Question: While building a simple I've found it to have a quite strange profile while input size increased.
Here is another really basic regex that has a similar behavior:
'''
a+b
'''
I've profiled it with a simple benchmark:
'''
Regex regex = new Regex("a+b", RegexOptions.Compiled);
const int maxInputSize = 100;
const int n = 1000;
string input = "";
Stopwatch stopwatch = new Stopwatch();
for (int inputSize = 1; inputSize <= maxInputSize; ++inputSize)
{
input += 'a';
stopwatch.Restart();
for (int i = 0; i < n; ++i)
{
regex.Match(input);
}
stopwatch.Stop();
Console.WriteLine(stopwatch.Elapsed.Ticks);
}
'''
It runs the regex on the strings "a", "aa", "aaa", ... and measure the time it took for each length of the string to do n matches.
I'm aware of the issue (e.g. if the regex was something like '(a+a+)+b'), but in this case even considering backtracking I expected a .
As an example if we want to match n times 'a' here is the workflow I naively expected:
'''
take first 'a'
take second 'a'
...
take last 'a'
ooops nothing more to take => backtracking
release one 'a' and try to match 'b', nothing => backtracking
...
release second 'a' and retry to match 'b', nothing => backtracking
release first 'a'
ooops we're back at the beginning => no match
'''
So it should execute something like operations.
(This documentation seems to confirm that complexity should be linear: <URL>
But instead I observe a :

So my questions are:
- - - -
Thanks in advance for any input.
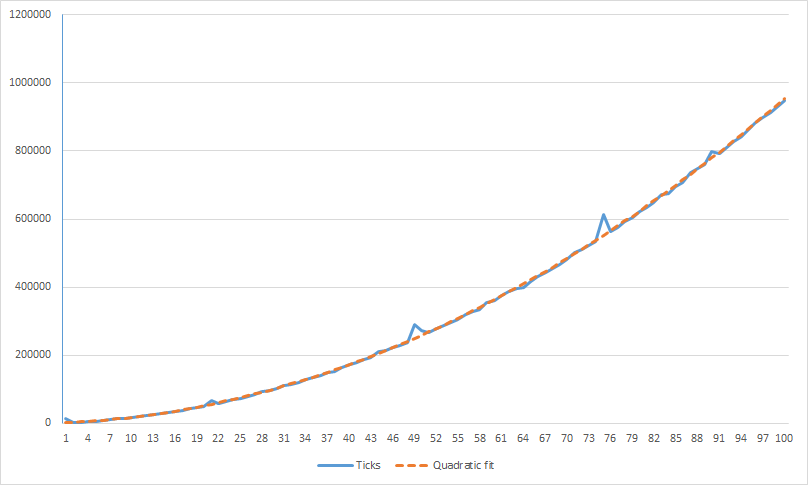
Answer: The 'Regex.Match' function searches for a substring match: the engine tries to match the expression starting at any index of the string, giving an O(n2) algorithm. You can probably achieve linear performance by anchoring the regex to the start of the string:
'''
Regex regex = new Regex("^a+b$", RegexOptions.Compiled);
'''